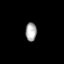
Tissue: prostate
Cell type: Myeloid cells
Senescence score: 0.3128
Nuclear area (px): 204
Mean DAPI intensity: 166.843